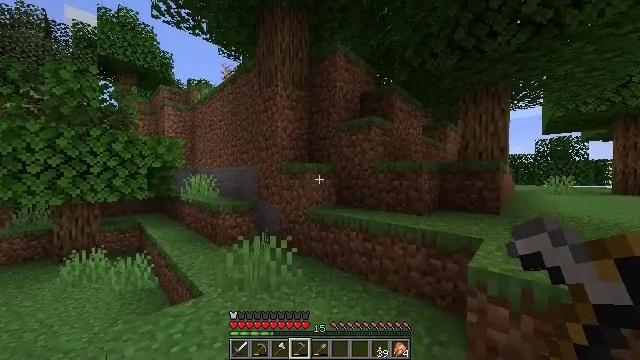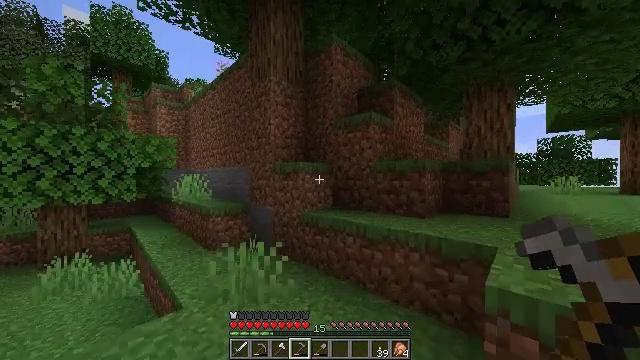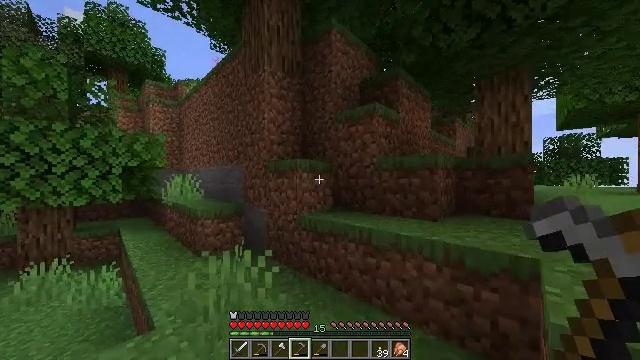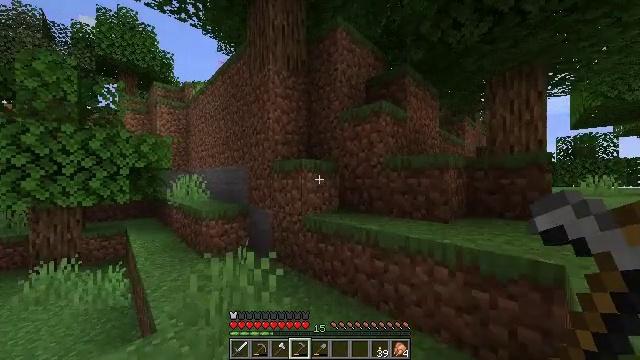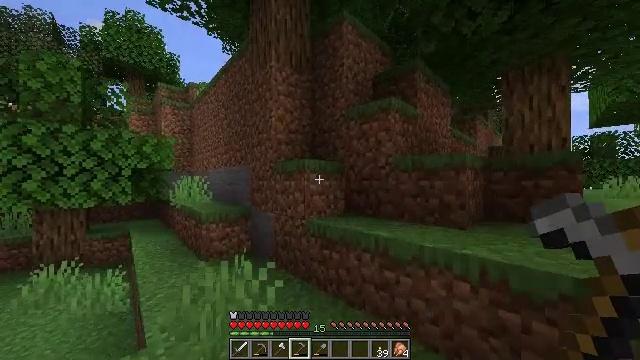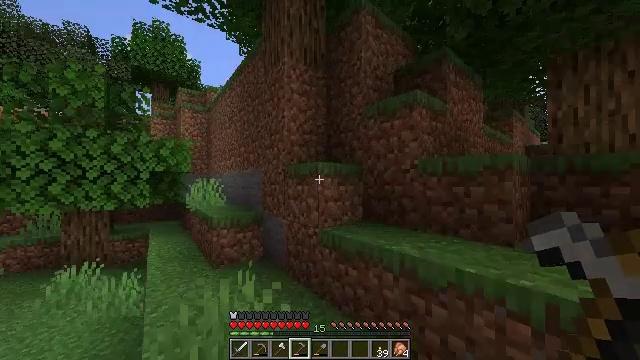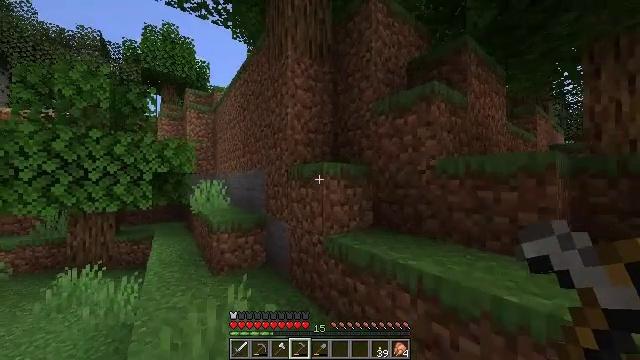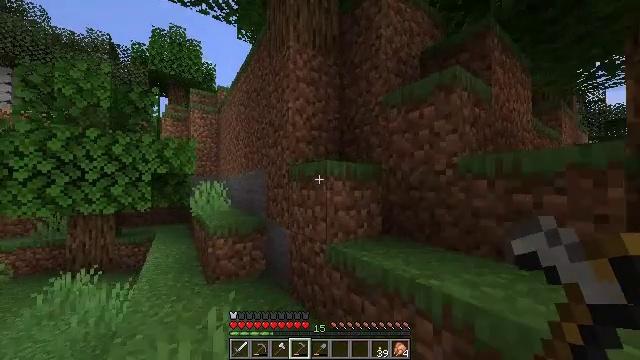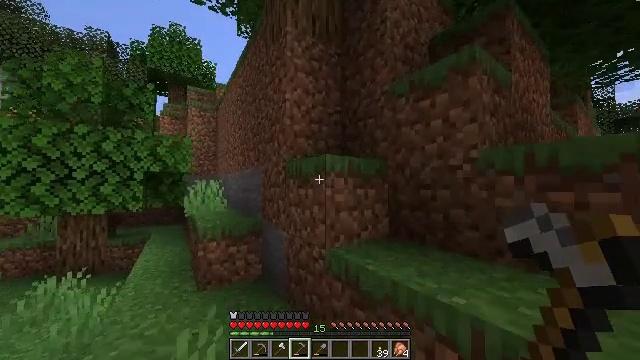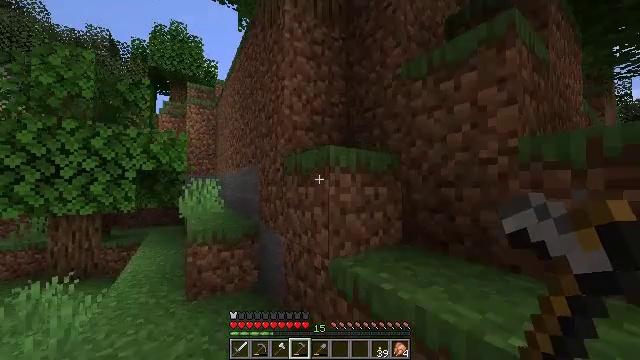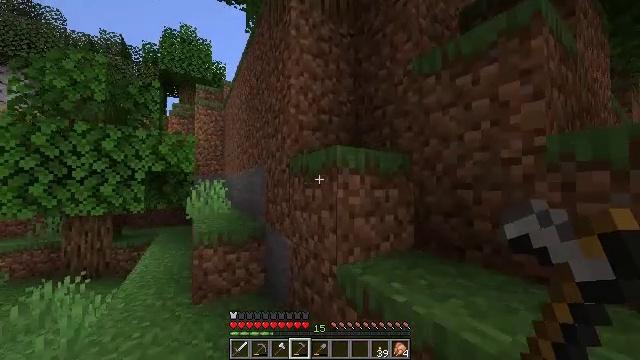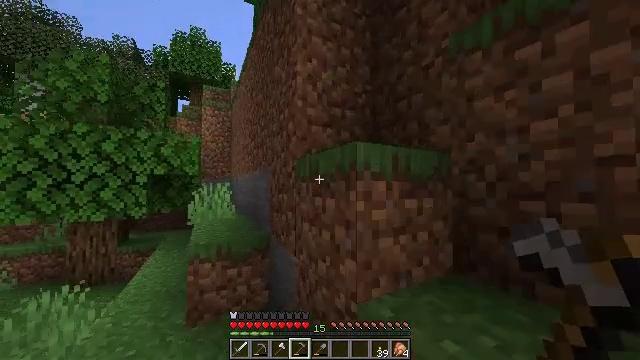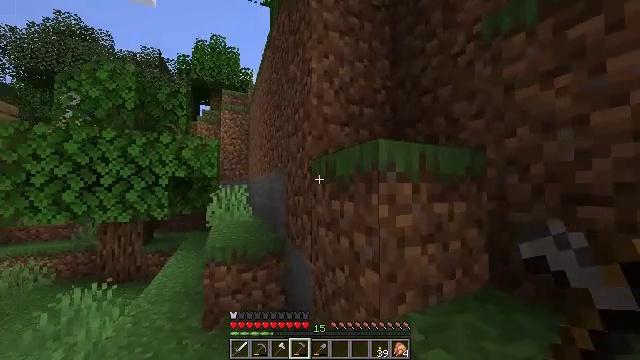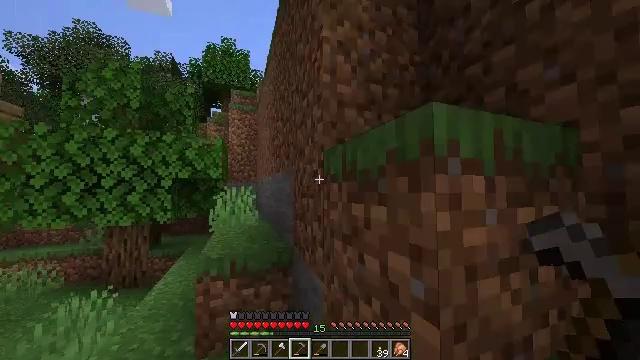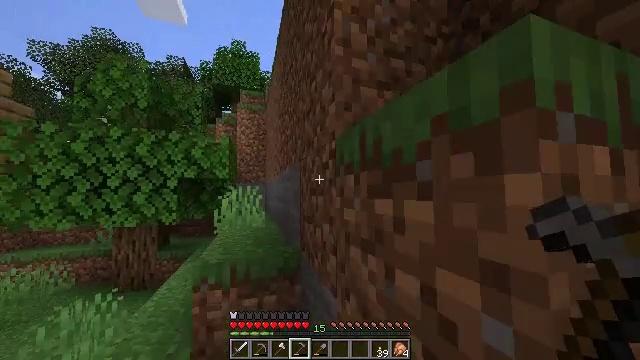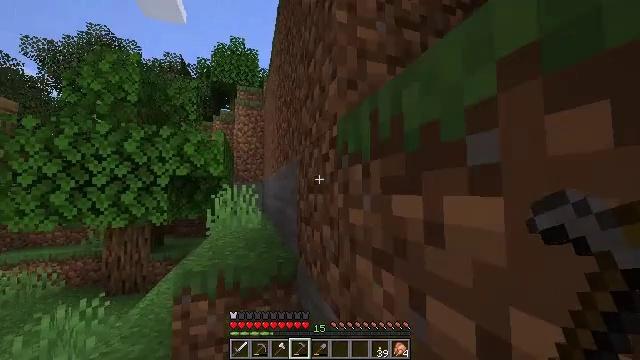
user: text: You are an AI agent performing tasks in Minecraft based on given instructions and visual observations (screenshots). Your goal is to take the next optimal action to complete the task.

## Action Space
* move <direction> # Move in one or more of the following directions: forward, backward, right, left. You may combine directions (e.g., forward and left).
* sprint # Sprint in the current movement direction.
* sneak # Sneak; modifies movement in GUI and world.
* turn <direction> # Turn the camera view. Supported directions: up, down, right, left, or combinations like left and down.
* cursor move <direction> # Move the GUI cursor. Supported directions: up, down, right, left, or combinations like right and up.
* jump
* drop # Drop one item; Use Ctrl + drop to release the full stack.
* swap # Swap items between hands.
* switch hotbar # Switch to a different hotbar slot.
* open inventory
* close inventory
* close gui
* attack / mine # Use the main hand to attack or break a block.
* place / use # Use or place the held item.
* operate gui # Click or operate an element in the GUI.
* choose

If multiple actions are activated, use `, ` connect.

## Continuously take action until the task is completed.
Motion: motion action
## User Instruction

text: Mine oak leaves.
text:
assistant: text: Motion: move forward, sprint
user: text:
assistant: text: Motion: move forward, sprint
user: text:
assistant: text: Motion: move forward, sprint, turn left
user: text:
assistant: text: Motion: move forward, sprint, turn left
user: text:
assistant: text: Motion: move forward, sprint, turn left
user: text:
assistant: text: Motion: move forward, sprint, turn left
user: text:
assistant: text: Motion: move forward, sprint, turn left
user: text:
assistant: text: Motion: move forward, sprint
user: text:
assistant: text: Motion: move forward, sprint
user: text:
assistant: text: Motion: move forward, sprint, turn left
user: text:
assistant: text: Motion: move forward, sprint, turn left
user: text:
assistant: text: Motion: move forward, sprint, turn left
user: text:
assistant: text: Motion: move forward, sprint, turn left
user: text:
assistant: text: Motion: move forward, sprint, turn left
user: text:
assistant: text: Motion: move forward, sprint
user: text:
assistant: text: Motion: move forward, sprint
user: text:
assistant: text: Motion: move forward, sprint
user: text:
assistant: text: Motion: move forward, sprint, turn left
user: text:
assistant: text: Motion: move forward, sprint, turn left, jump
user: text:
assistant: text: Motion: move forward, sprint, jump
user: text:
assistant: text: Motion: move forward, sprint, jump
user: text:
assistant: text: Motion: move forward, sprint, turn left
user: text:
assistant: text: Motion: move forward, sprint, turn left
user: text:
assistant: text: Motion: move forward, sprint
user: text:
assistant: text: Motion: move forward, sprint
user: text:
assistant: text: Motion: move forward, sprint
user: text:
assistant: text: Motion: move forward, sprint, turn left
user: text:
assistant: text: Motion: move forward, sprint, turn left
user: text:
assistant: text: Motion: move forward and move right, turn left and up
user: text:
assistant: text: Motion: move forward and move right, turn left